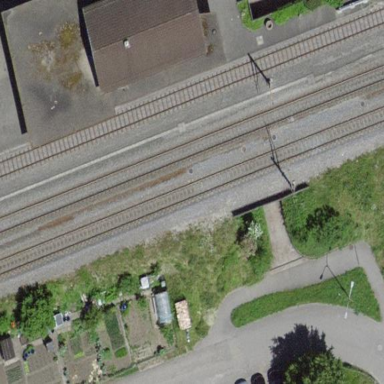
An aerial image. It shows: Train station building.